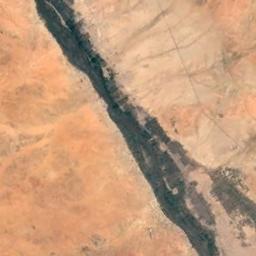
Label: river